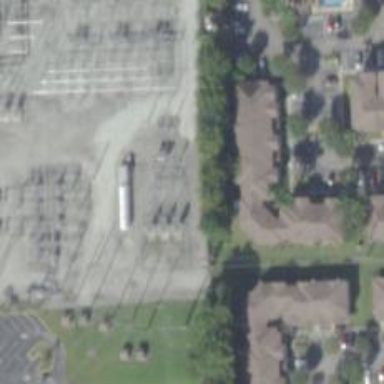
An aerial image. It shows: Switch for power supply.